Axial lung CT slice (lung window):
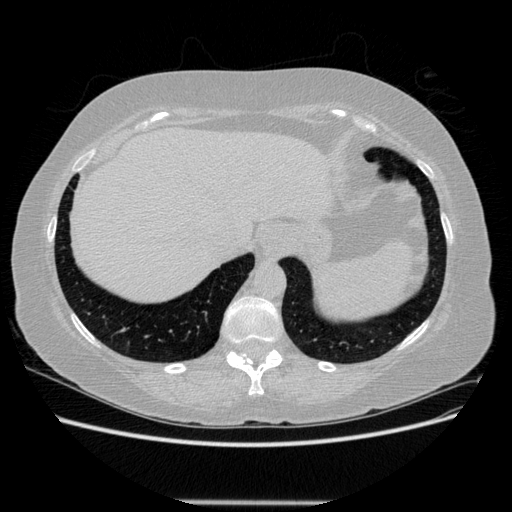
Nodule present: no